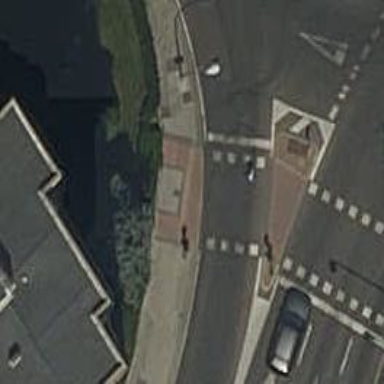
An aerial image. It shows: Road with traffic signals.